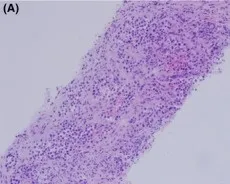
Core biopsy demonstrating infiltrating pattern of tumor cells with H&E stain.
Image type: pathology (h&e)